Question: I would like to know what is the process to add a custom button to the windows explorer bar programmatically?
It is different in Windows 7 and 8?
Is it possible to do it in C#? Or the best way is C++?
Thanks!

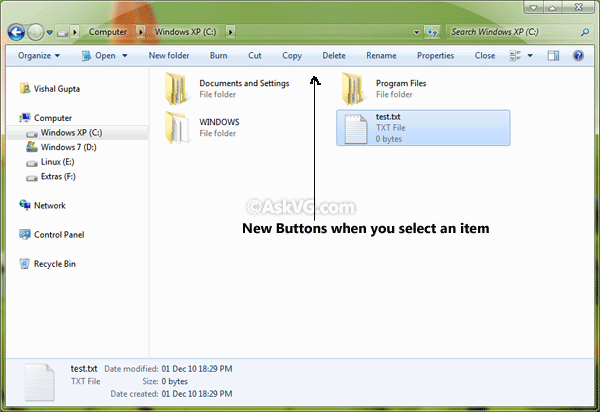
Answer: The buttons are set in the Windows registry, under
'HKEY_LOCAL_MACHINE\SOFTWARE\Microsoft\Windows\CurrentVersion\Explorer\FolderTypes\GUID\TasksItemsSelected' and 'HKEY_LOCAL_MACHINE\SOFTWARE\Microsoft\Windows\CurrentVersion\Explorer\FolderTypes\GUID\TasksNoItemsSelected'
Use a type of 'REG_SZ', and the data is a ';' separated list of shell command names.
The folder 'GUID's I know are:
- - - - - -
The tasks you can pick are from the registry key:
'HKEY_LOCAL_MACHINE\SOFTWARE\Microsoft\Windows\CurrentVersion\Explorer\CommandStore\shell'
You can add plain executables to this list by using the 'command' subkey, and put the exe command in the data field. Have a look around for examples.
Happy hunting.